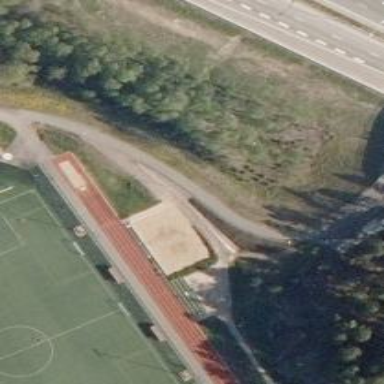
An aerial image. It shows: Asphalt cycleway designed for nordic skiing.